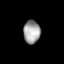
Tissue: skin
Cell type: T cells
Senescence score: 0.2536
Nuclear area (px): 375
Mean DAPI intensity: 163.181